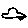
Label: car